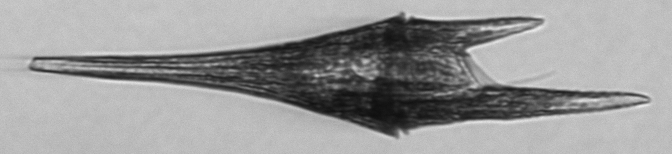
Label: Tripos_furca